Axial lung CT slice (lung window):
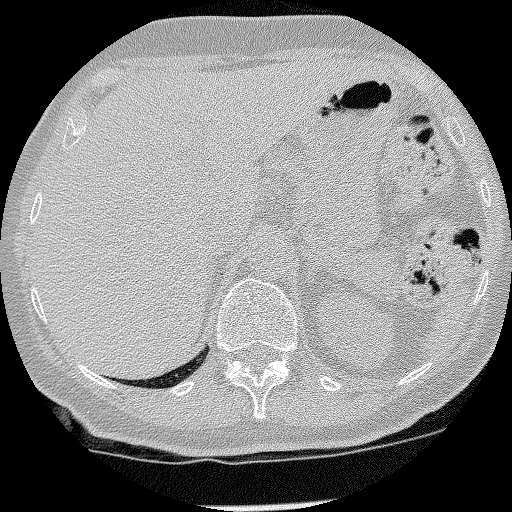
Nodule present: no